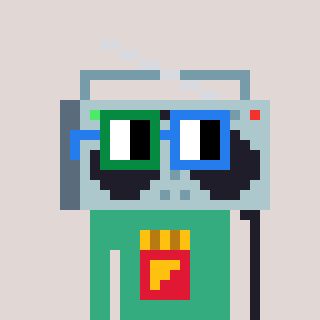
a pixel art character with square green and blue glasses, a boombox-shaped head and a teal-colored body on a warm background